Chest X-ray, PA view. Patient: 39 years old, sex F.
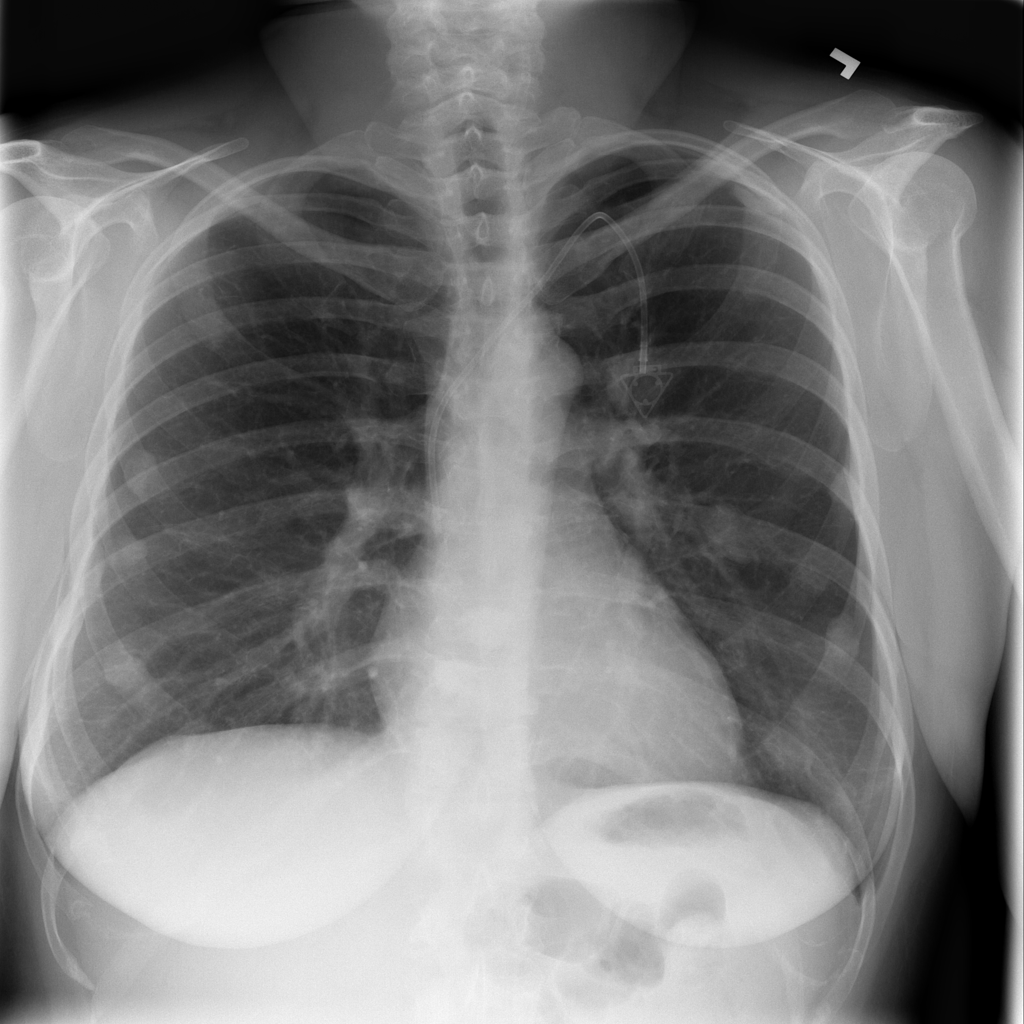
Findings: No Finding